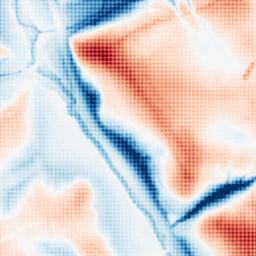
Category: classical
Decomposition family: gaussian
Decomposition parameters: sigma: 20
Upsampling method: sinc_hamming
Upsampling parameters: scale: 4
kernel_size: 4
Upsampling scale: 4